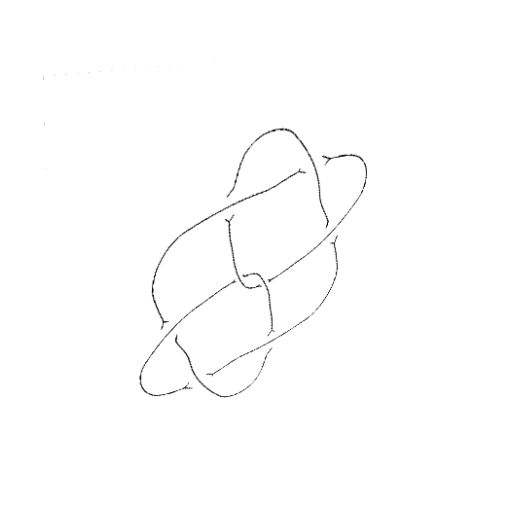
Crossing number: 8